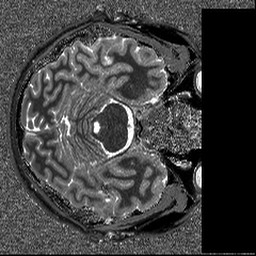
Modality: T1map
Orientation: axial
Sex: male